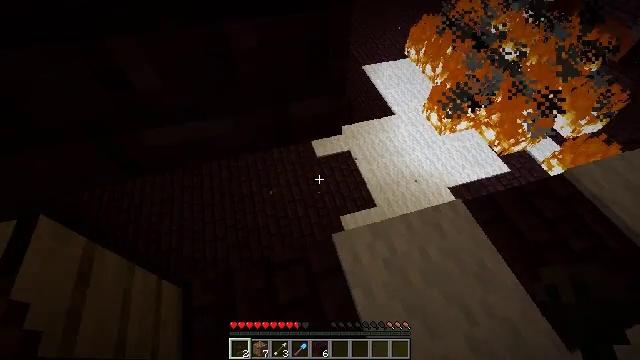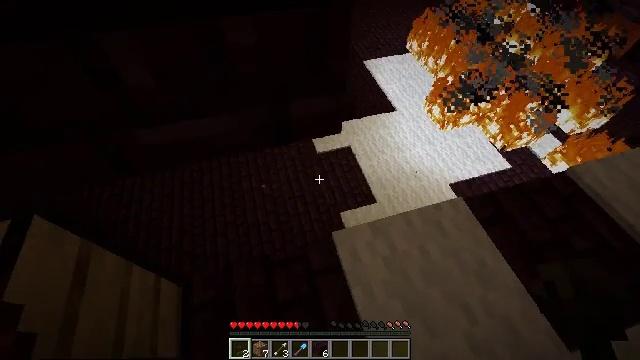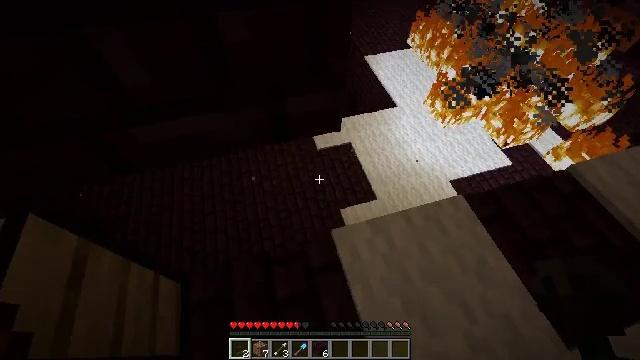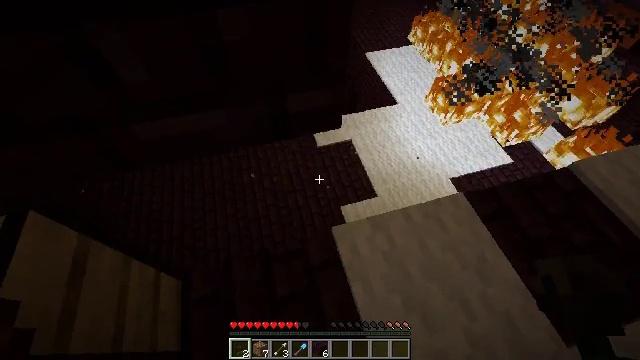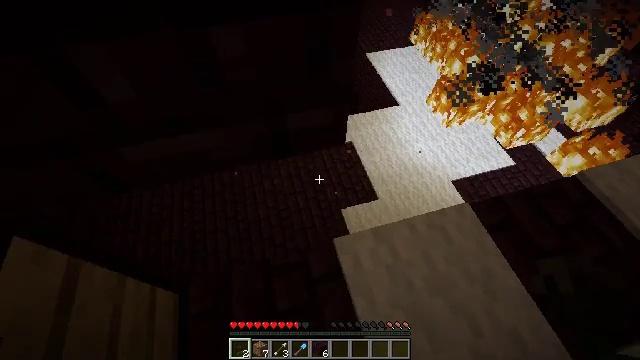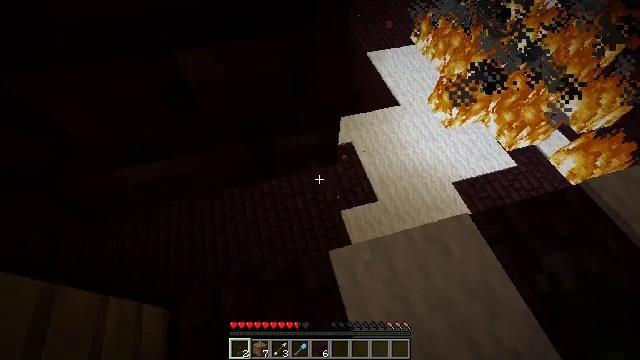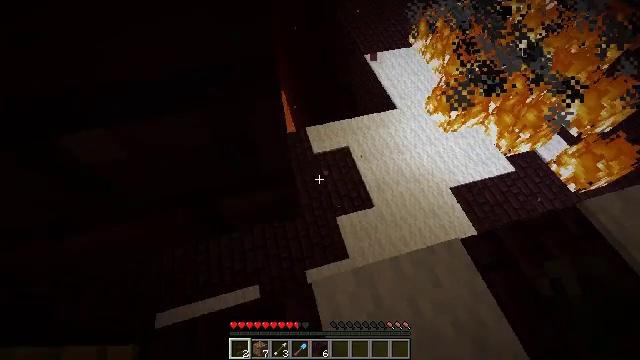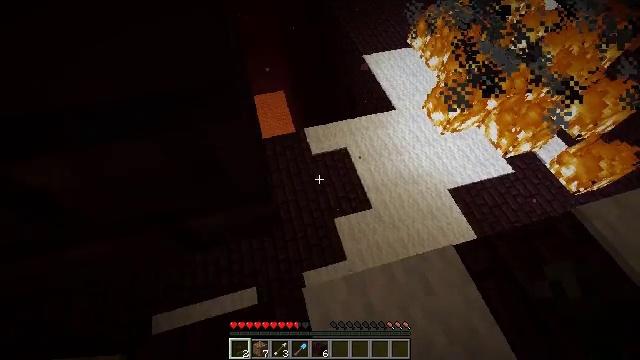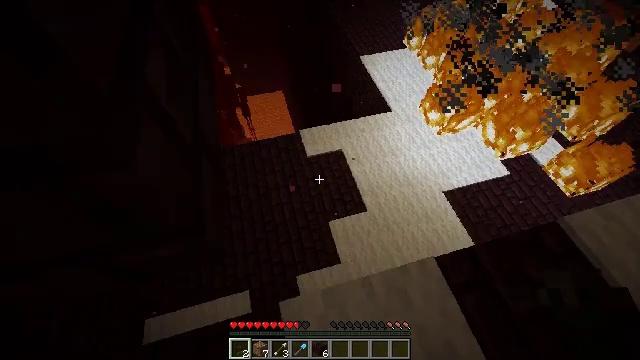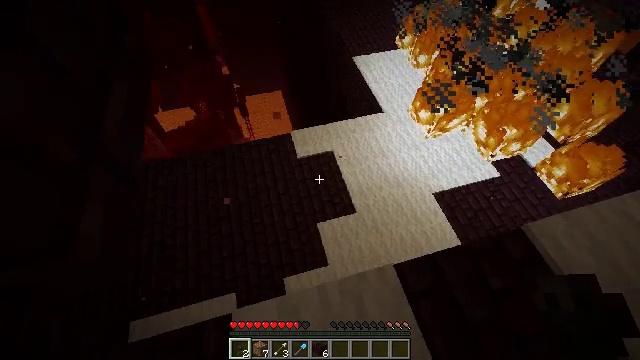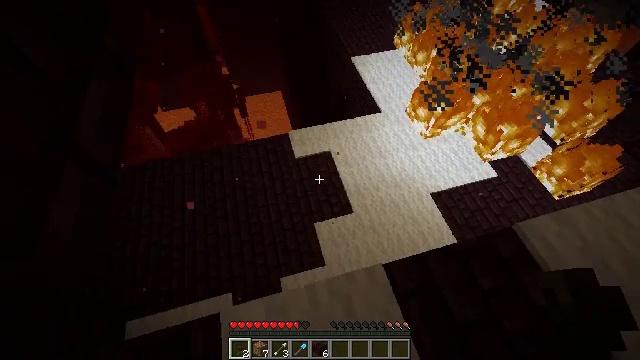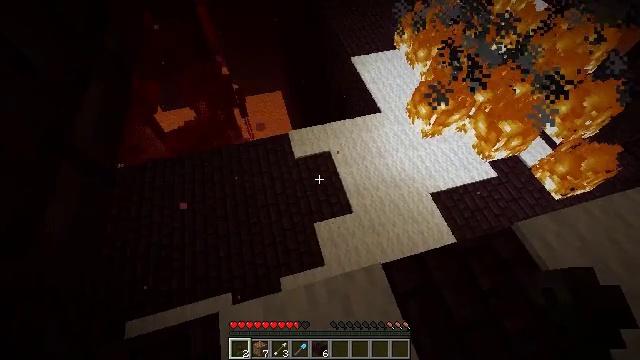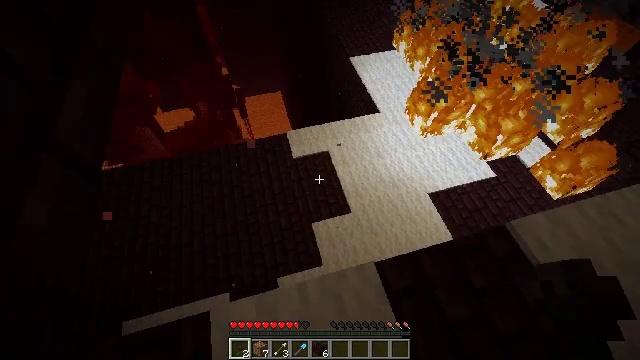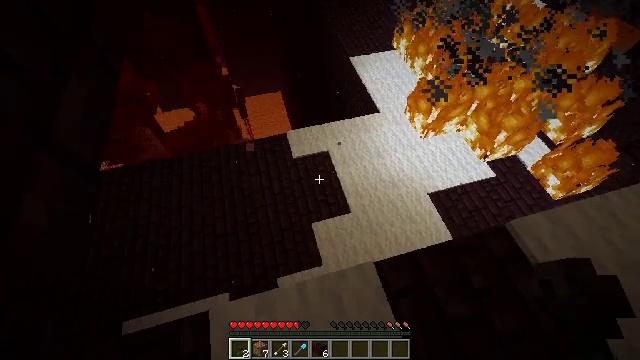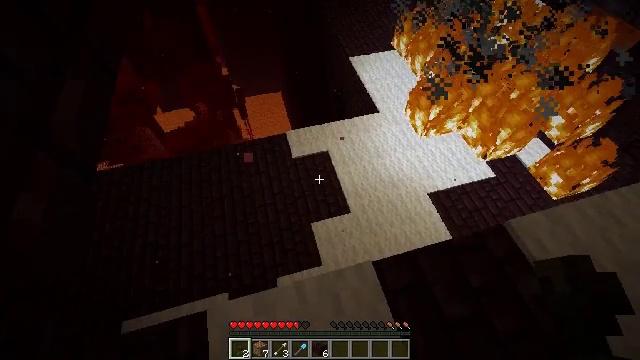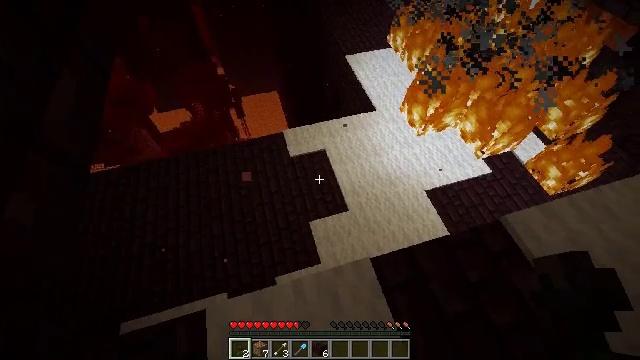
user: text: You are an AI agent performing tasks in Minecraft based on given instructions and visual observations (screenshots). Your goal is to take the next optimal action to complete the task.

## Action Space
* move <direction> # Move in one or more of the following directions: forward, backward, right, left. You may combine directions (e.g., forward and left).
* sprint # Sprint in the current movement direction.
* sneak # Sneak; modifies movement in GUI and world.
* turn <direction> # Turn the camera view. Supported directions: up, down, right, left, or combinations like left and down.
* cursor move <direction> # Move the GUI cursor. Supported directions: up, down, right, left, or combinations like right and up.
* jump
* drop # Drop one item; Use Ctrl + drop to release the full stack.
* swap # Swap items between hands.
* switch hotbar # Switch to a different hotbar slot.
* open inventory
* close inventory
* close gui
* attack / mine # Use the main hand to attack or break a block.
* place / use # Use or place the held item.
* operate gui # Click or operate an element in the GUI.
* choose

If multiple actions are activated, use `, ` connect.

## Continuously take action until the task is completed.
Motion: motion action
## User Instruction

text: Destroy the fire.
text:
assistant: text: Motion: turn down
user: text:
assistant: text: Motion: no_op
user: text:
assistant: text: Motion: no_op
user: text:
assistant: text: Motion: move forward
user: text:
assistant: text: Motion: move forward and move right
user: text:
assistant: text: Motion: move forward and move right
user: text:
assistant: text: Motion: move forward and move right
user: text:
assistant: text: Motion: move right
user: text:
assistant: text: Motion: no_op
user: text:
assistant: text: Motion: no_op
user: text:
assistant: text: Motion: no_op
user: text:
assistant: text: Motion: no_op
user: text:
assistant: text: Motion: no_op
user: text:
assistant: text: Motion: no_op
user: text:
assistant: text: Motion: no_op
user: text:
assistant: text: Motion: turn right
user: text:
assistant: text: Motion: turn right
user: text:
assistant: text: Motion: move forward, turn right and up
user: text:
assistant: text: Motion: move forward, turn right
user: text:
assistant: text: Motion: move forward, turn right
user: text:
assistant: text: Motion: move forward, turn right
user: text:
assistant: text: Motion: move forward, turn right
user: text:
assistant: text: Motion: move forward, turn right and up
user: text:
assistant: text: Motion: move forward, turn right and up
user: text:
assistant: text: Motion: move forward, turn right and up
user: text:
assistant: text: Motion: move forward, turn right and up
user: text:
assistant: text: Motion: move forward, turn right and up
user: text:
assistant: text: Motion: move forward, turn right and up
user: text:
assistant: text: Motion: move forward, turn up
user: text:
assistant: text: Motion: turn up